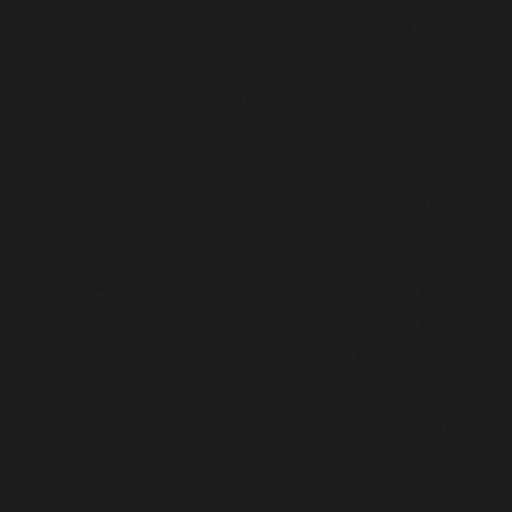
Tags: acoustic foam dampening sound sponge